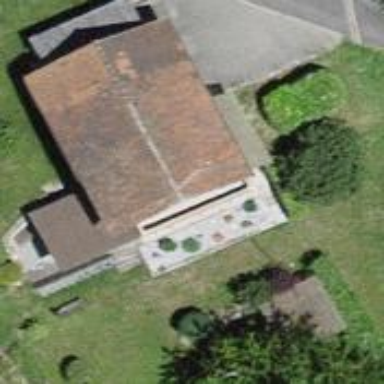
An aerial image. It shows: Gabled roof on residential building.